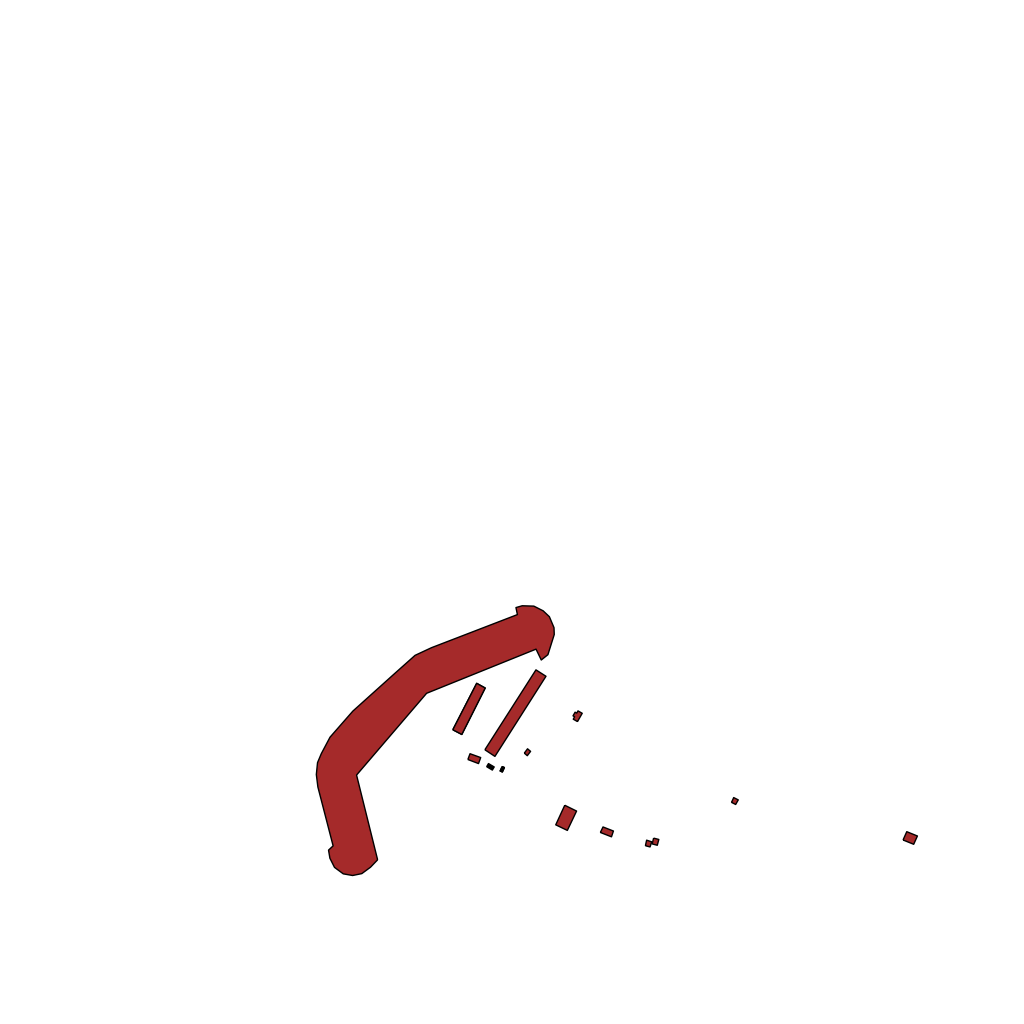
Tags: overhead vector_map, recreation, special, individual_rise, density_1, Building, Facility, 1.0 km²